Question: I have two network graphs but placing both of them next to each other is the easiest way to compare if the graphs are small. But as the graph grows, it is making hard for the user to compare the views. I wanted to know the best way to merge two graphs and show the comparison.

In the above picture it can be seen that no of nodes are same but the way they are linked is different.
I would like to know how to present the compared data.
Any ideas about different views to present such comparison using d3.js.
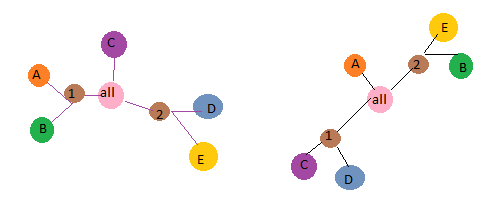
Answer: I would suggest not trying to apply force layout or similar method for drawing graphs (that would draw the graph in a fashion similar to the on in the picture in your question). Instead, I wold like to suggest using circular layout for both graphs (similar to chord diagram):

This visual example is made for other purposes, but similar principles could be applied to your problem:
- - -
This method scales well with number of vertices.
Hope this helps.